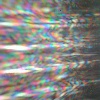
Label: sunburn